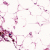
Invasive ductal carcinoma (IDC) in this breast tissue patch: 0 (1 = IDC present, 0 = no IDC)